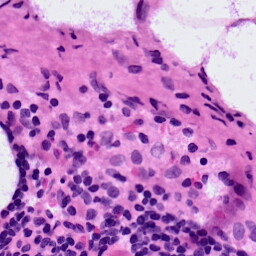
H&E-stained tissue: LymphNode